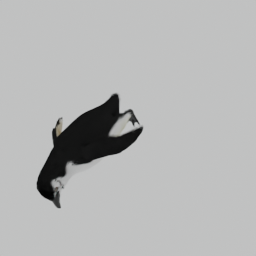
Label: animals